Field crop: maize
Growth stage: 2
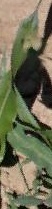
Species: maize